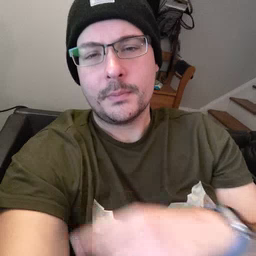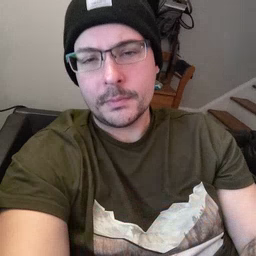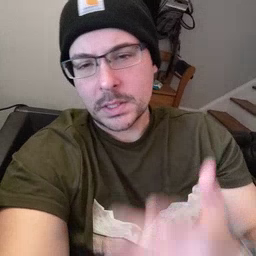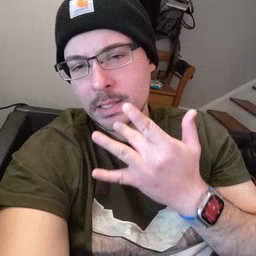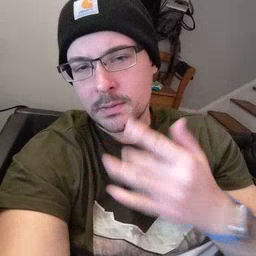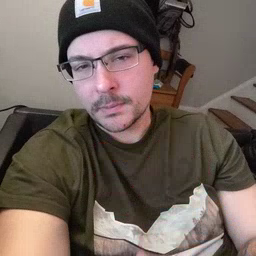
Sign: taste